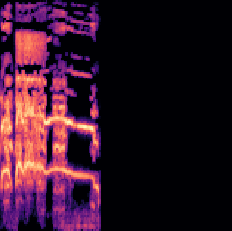
Sound class: Rooster